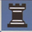
Piece: bR